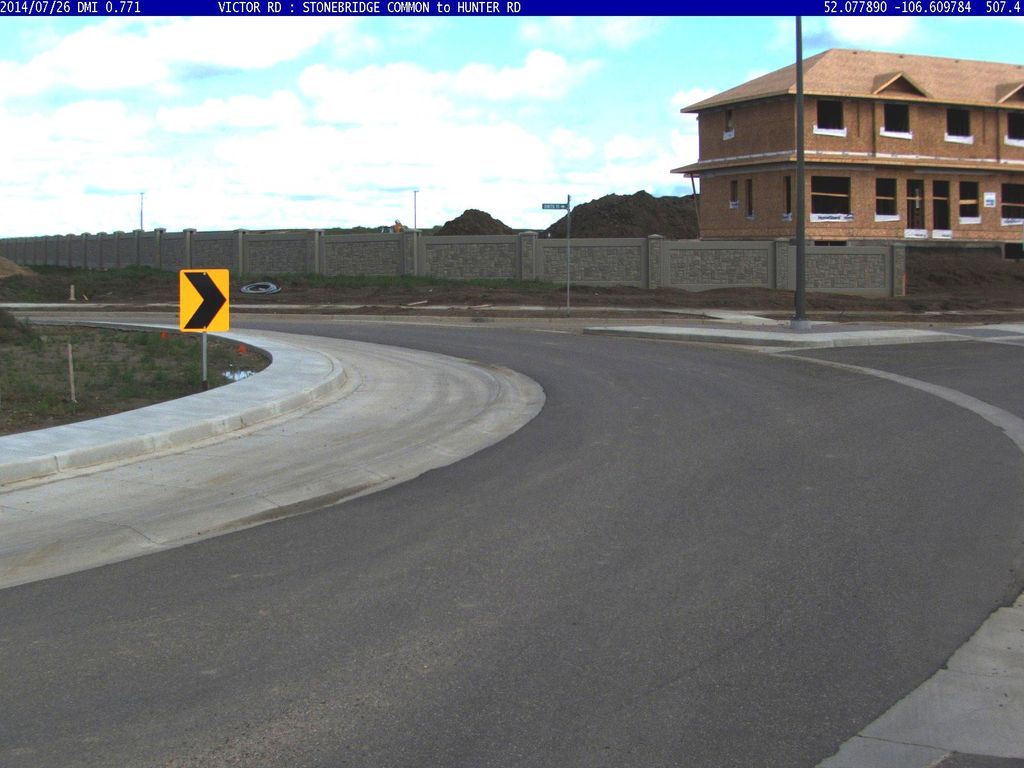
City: saskatoon